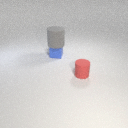
large gray rubber cylinder above small blue rubber cube